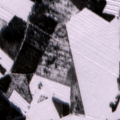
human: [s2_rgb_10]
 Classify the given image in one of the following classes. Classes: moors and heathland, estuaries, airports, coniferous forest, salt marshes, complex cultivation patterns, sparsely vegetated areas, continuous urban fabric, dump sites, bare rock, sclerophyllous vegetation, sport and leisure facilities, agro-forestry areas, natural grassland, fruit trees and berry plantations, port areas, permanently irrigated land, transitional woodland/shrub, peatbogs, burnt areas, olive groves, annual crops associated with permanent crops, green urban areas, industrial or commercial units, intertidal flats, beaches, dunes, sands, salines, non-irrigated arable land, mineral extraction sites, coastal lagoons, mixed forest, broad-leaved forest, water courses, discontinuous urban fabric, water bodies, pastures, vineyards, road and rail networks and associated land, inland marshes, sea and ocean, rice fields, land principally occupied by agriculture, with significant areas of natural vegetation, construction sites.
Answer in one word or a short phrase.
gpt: non-irrigated arable land, broad-leaved forest, mixed forest